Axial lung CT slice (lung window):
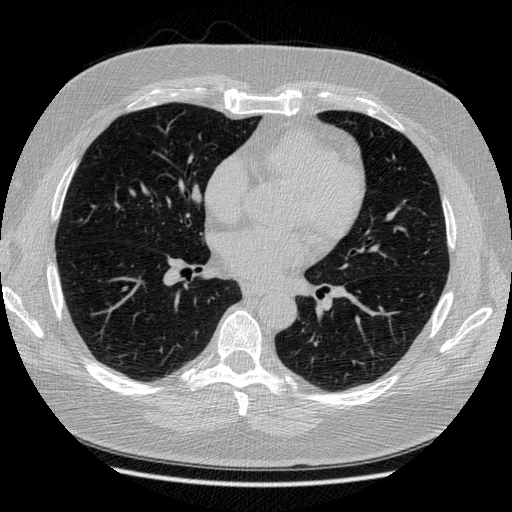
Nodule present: no